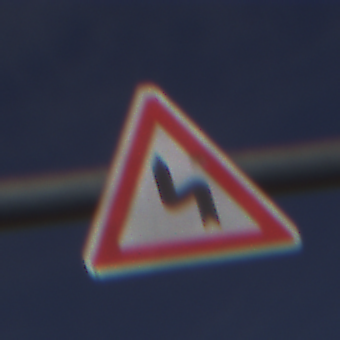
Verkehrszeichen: DoppelkurveZunaechstLinks
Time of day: MorningAfternoon
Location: Outdoor (RoadRail)
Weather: PartlyCloudy
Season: NotSpecified
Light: Natural